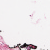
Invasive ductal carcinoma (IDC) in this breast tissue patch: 0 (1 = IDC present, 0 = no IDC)